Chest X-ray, PA view. Patient: 58 years old, sex F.
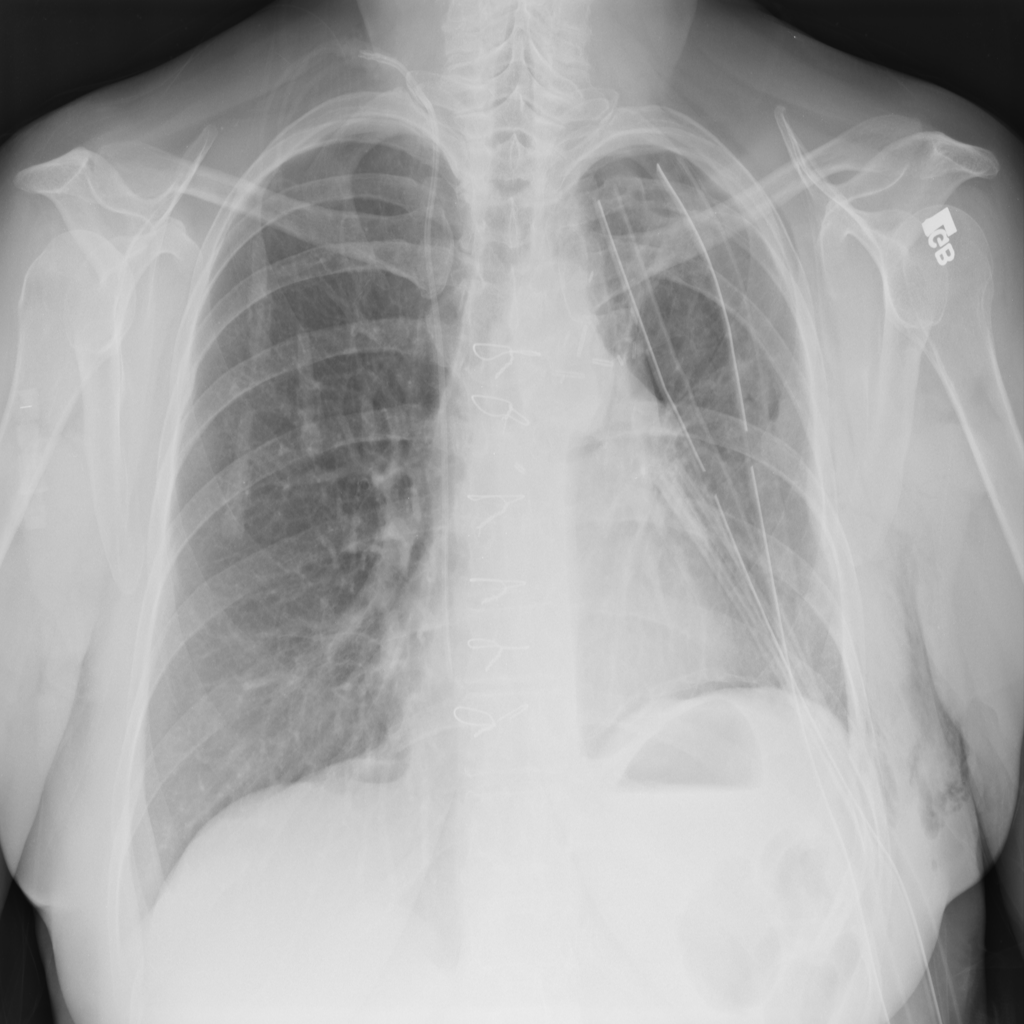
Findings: No Finding